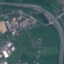
Label: Highway